Question: I have a list in a sheet I'm presenting and I can't seem to set the background color on it. I can verify it's the list itself (rather than something to do with the background color of the sheet). If I set a max width on the list I can see the correct background color surrounding the edges of the list.
My sheet view is as follows
'''
struct WorkoutView: View {
var body: some View {
ZStack {
// ...
}
.sheet(isPresented: $showSheet) {
ExercisesList()
}
}
}
struct ExercisesList: View {
init() {
UITableView.appearance().backgroundColor = .clear
UITableViewCell.appearance().backgroundColor = .clear
}
var body: some View {
List(exercises, id: \.self) { exercise in
HStack {
Button {} label: {
HStack {
Text(exercise)
.foregroundColor(.white)
Spacer()
}
}
.padding(.horizontal)
.padding(.vertical, 18)
}
.listRowInsets(
.init(
top: 0,
leading: 0,
bottom: 0,
trailing: 0
)
)
.listRowBackground(Color.black)
.listRowSeparatorTint(Color.white.opacity(0.2))
}
.listStyle(.plain)
.listRowBackground(Color.black)
.background(Color.black.edgesIgnoringSafeArea(.all))
}
}
'''
I've also tried to put the List in a ZStack with a 'Color.black.edgesIgnoringSafeArea(.all)', but since the list sits on top of the Color it's just displaying white underneath.

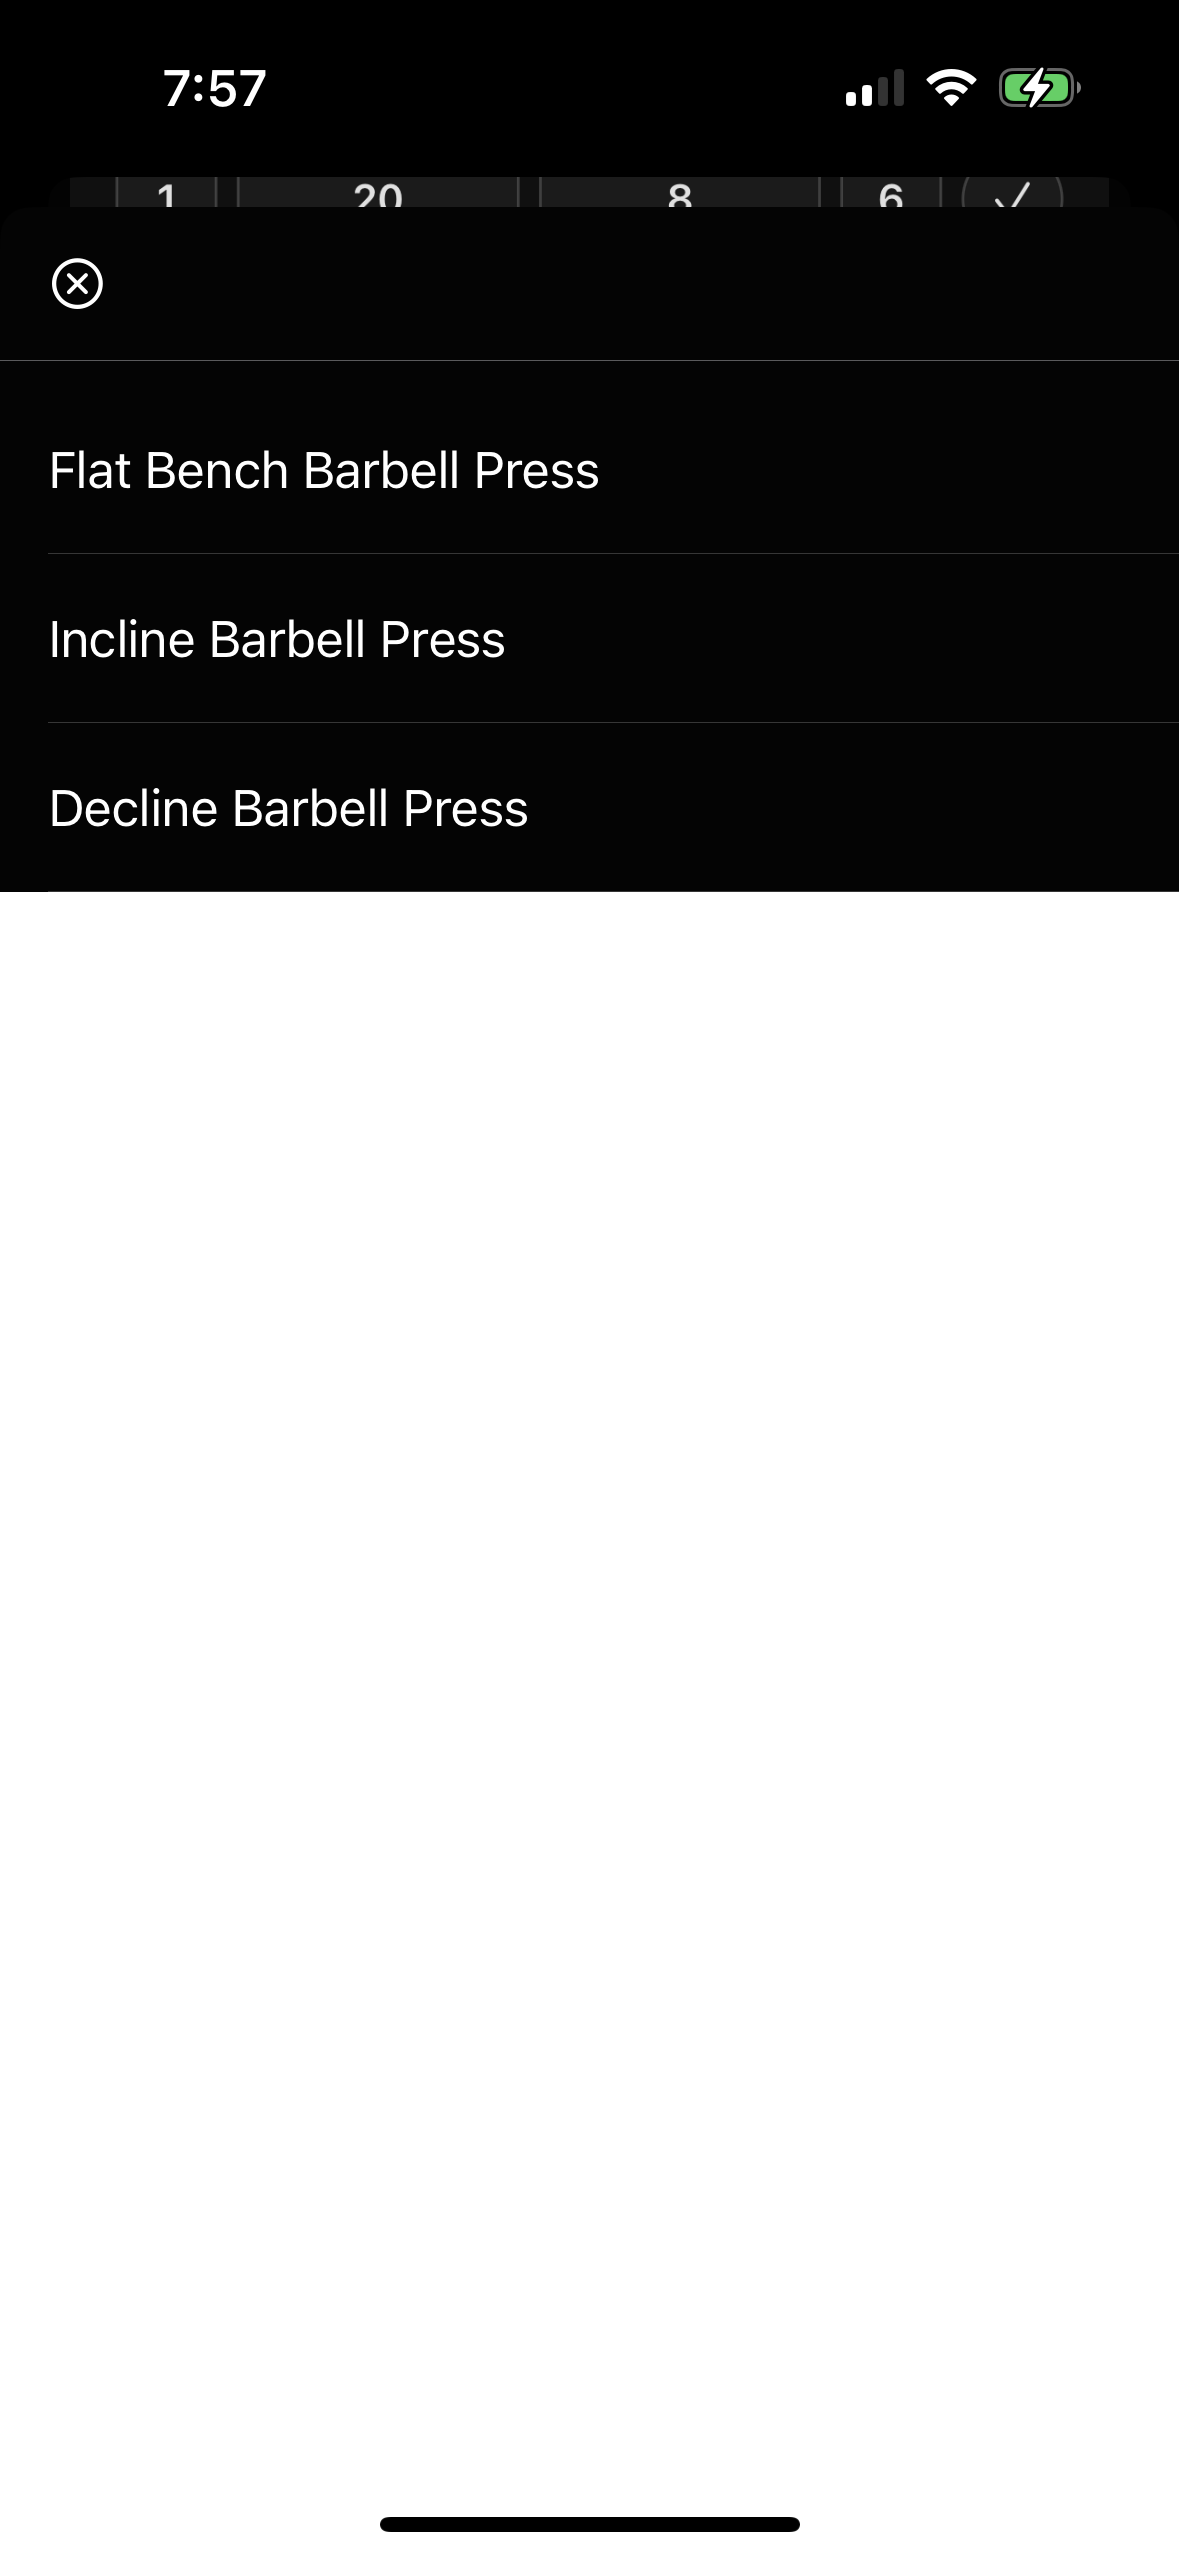
Answer: From iOS 16, you should hide the 'scrollContentBackground', so you can see underneath.
'''
.scrollContentBackground(.hidden)
'''
More for other versions <URL>